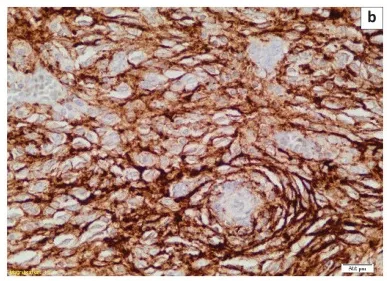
By immunohistochemistry, the tumour shows diffuse membranous positivity with follicular dendritic cell markers D2-40 (haematoxylin and eosin, 400x), as well as CD21, CD23, CD35 (not shown).
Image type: pathology (immunostaining)